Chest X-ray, PA view. Patient: 65 years old, sex F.
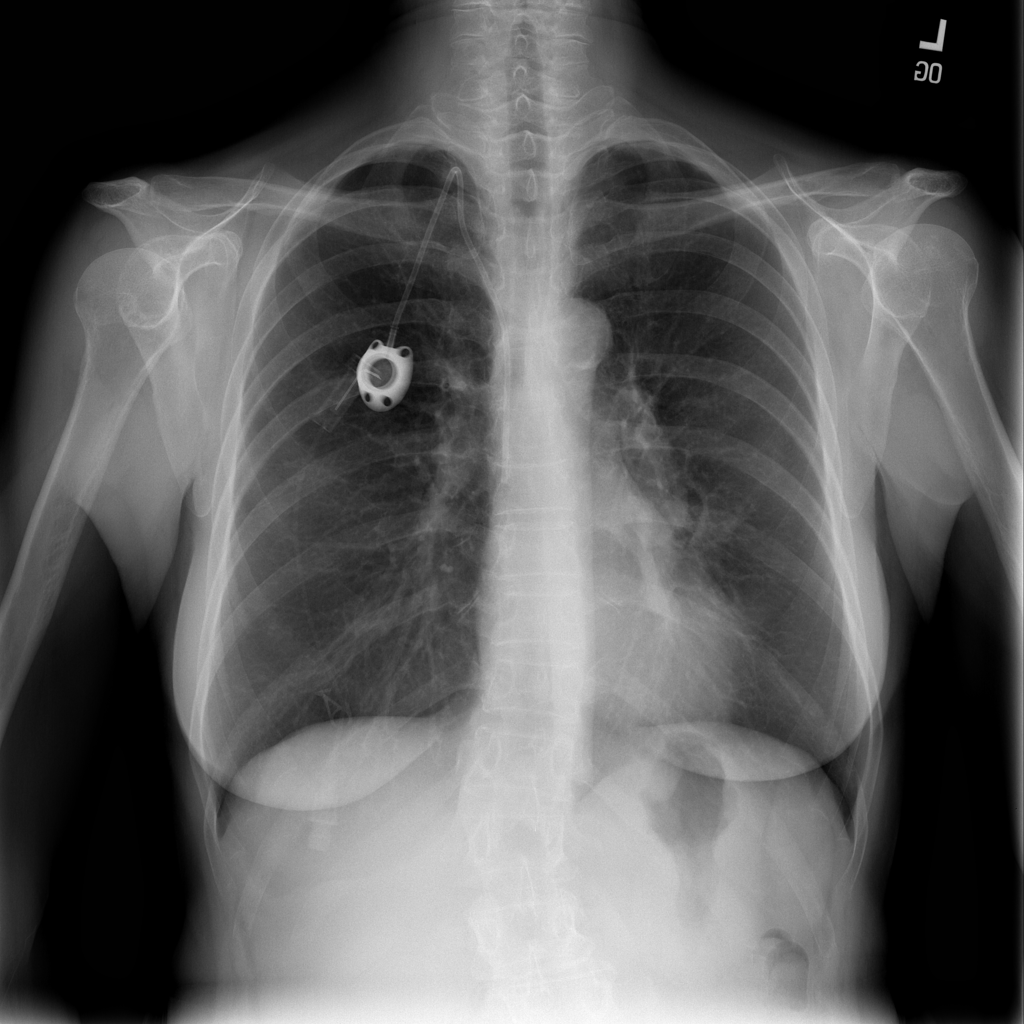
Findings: Mass